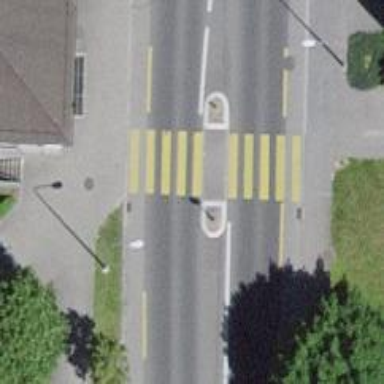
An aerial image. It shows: Uncontrolled zebra crossing with marked island on the road.